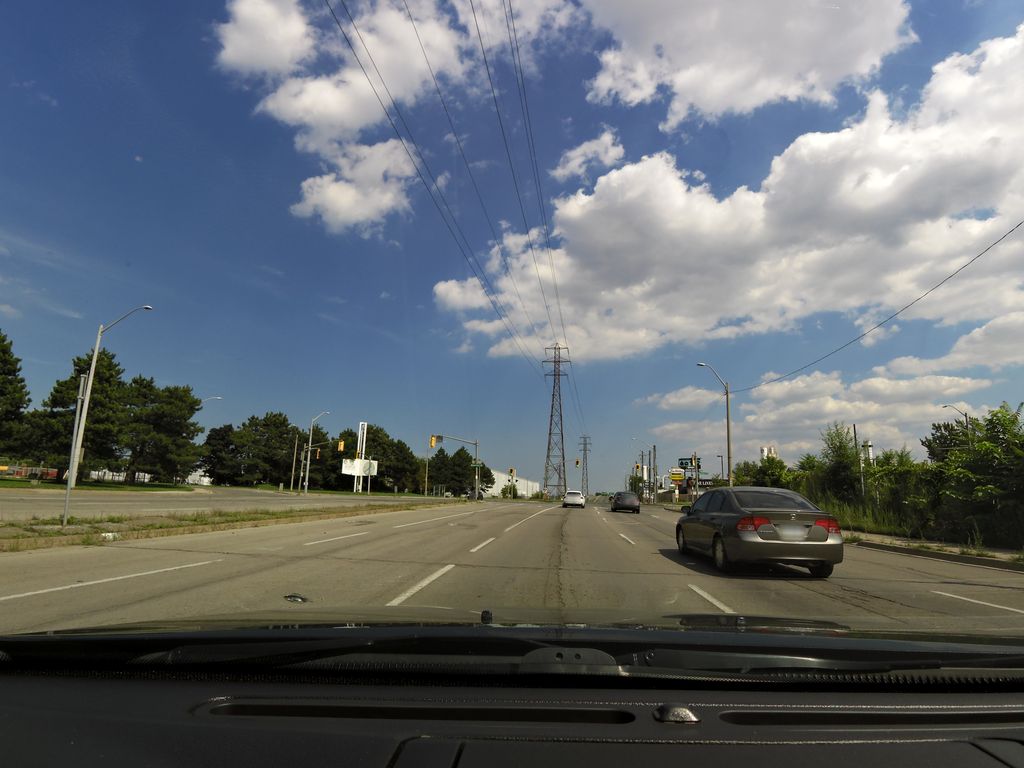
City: hamilton